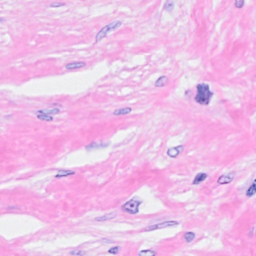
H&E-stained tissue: Breast